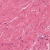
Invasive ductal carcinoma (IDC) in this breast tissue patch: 0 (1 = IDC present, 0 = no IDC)